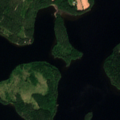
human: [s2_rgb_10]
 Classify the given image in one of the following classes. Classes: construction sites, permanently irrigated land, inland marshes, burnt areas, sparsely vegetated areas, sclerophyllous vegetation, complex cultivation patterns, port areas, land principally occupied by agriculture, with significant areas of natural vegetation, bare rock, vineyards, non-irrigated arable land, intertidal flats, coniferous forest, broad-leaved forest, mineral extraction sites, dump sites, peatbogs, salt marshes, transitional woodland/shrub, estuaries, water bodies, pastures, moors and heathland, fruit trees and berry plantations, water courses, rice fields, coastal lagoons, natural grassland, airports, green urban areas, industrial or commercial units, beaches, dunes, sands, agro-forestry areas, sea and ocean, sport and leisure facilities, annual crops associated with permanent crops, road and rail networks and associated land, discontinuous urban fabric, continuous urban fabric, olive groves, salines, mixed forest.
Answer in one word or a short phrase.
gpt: coniferous forest, mixed forest, transitional woodland/shrub, water bodies